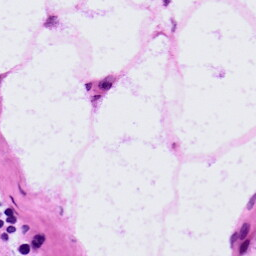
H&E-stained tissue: LymphNode